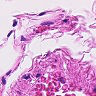
Metastatic tissue present: no